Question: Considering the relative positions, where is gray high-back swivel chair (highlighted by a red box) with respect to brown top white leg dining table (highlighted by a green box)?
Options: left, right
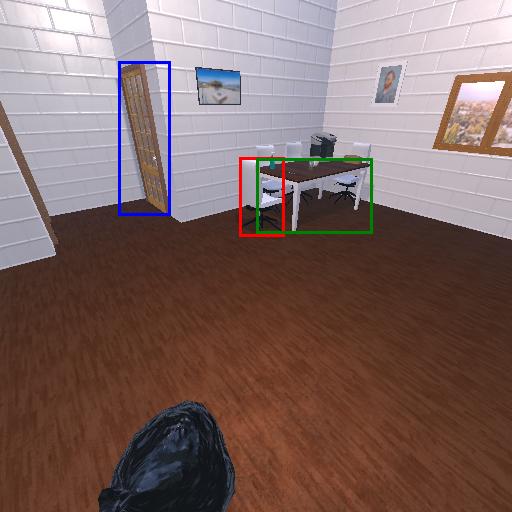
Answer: left